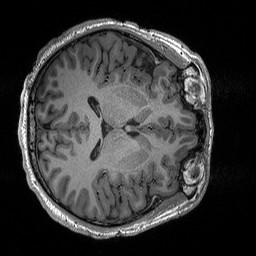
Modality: T1w
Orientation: axial
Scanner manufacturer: siemens
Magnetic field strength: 3 T
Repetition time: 2.3 s
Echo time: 0.00294 s